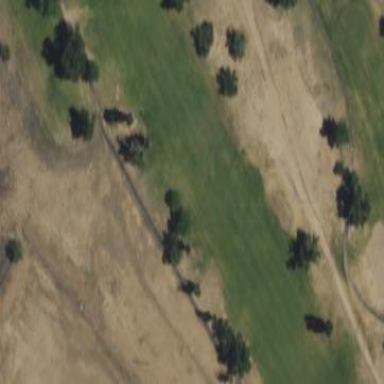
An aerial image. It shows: Scenic golf fairway.